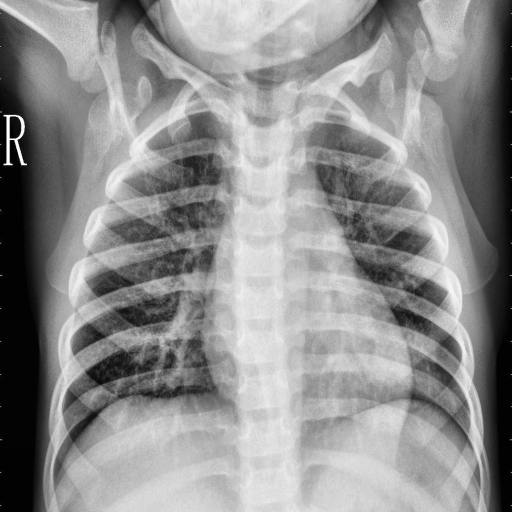
Finding: PNEUMONIA